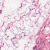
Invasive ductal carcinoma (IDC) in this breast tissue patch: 0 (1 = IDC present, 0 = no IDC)